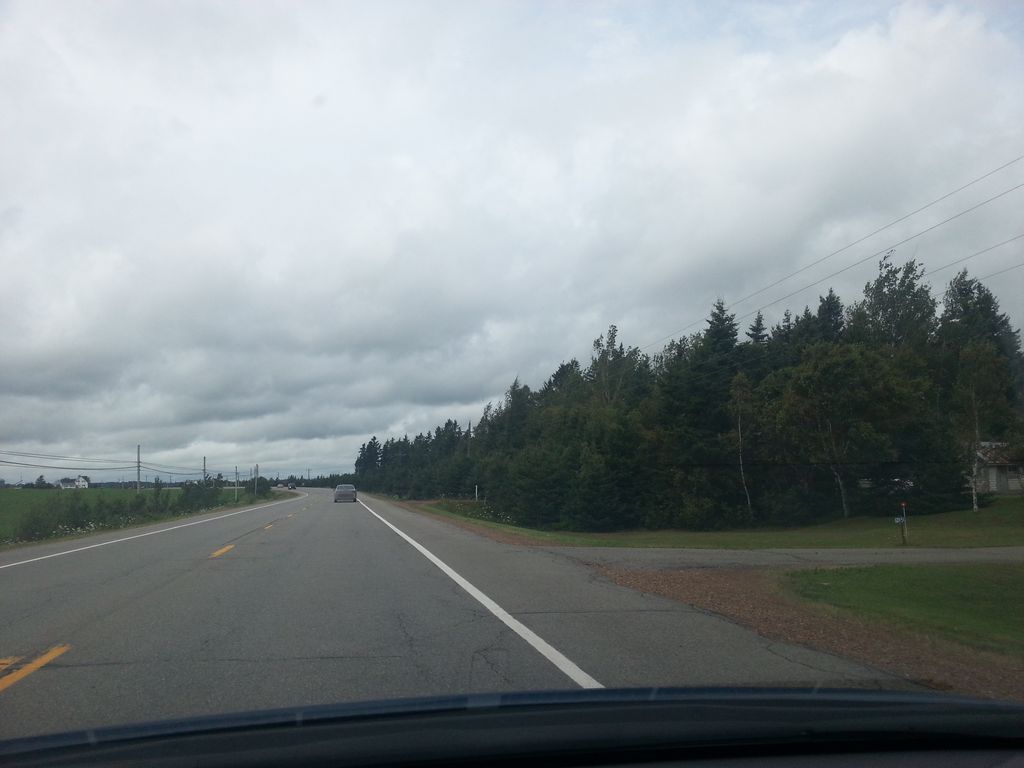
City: charlottetown